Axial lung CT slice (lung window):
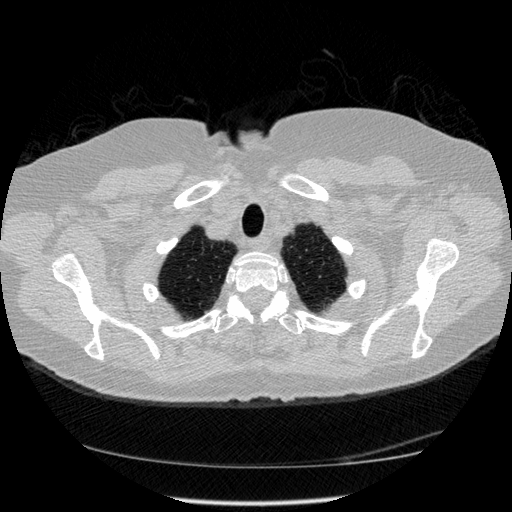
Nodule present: no